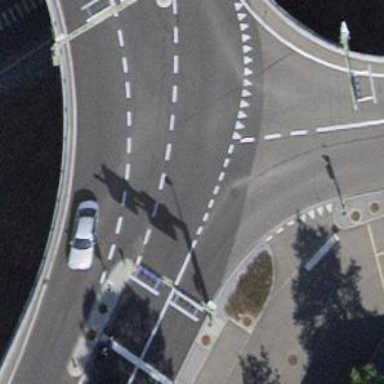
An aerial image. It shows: Road with traffic signals.